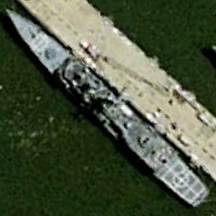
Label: cruiser